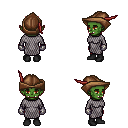
a pixel art fantasy rpg character, female body template, orc, green skin, chain mail, red pants, red short mohawk hairstyle, leather cap, metal gloves, black shoes, four views (front, back, left, right), 2x2 character sprite sheet, small pixel art, hard edges, no anti-aliasing